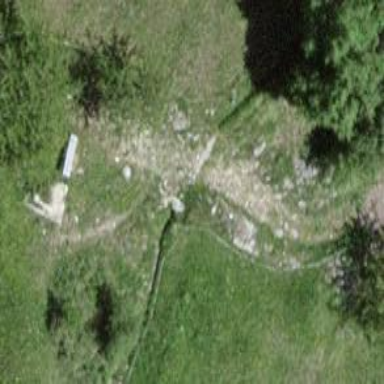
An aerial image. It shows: Culvert tunnel passing through ditch.